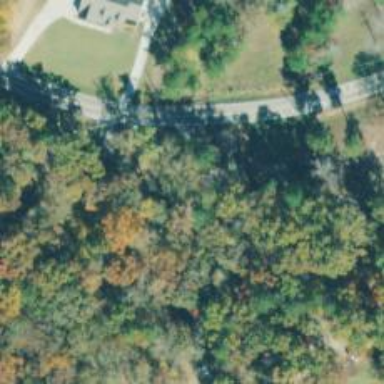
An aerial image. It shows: Driveway leading to service road.